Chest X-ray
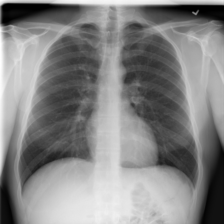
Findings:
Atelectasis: negative
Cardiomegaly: negative
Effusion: negative
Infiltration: negative
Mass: negative
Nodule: negative
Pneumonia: negative
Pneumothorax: negative
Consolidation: negative
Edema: negative
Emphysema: negative
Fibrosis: negative
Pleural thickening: negative
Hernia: negative